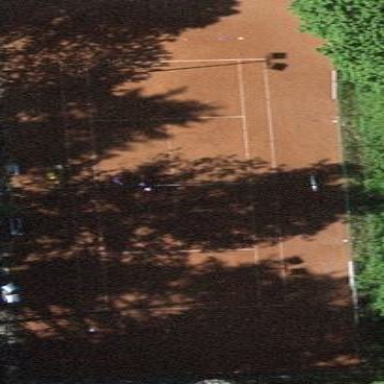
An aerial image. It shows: Tennis court in leisure pitch.